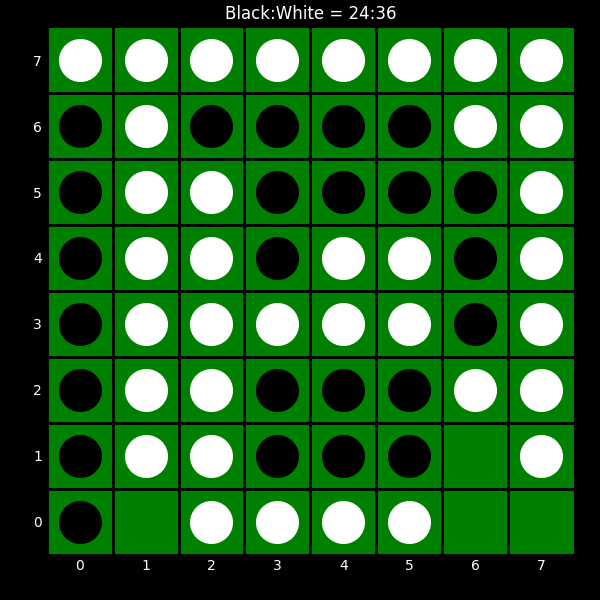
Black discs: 24
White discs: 36